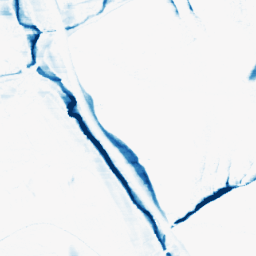
Category: morphological
Decomposition family: morphological_rect
Decomposition parameters: operation: closing
width: 20
height: 3
Upsampling method: linear_exact
Upsampling parameters: scale: 8
Upsampling scale: 8